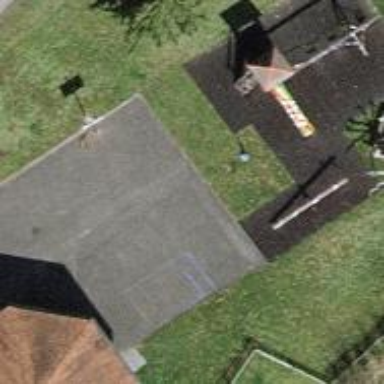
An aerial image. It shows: Playground area for leisure land.